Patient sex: M
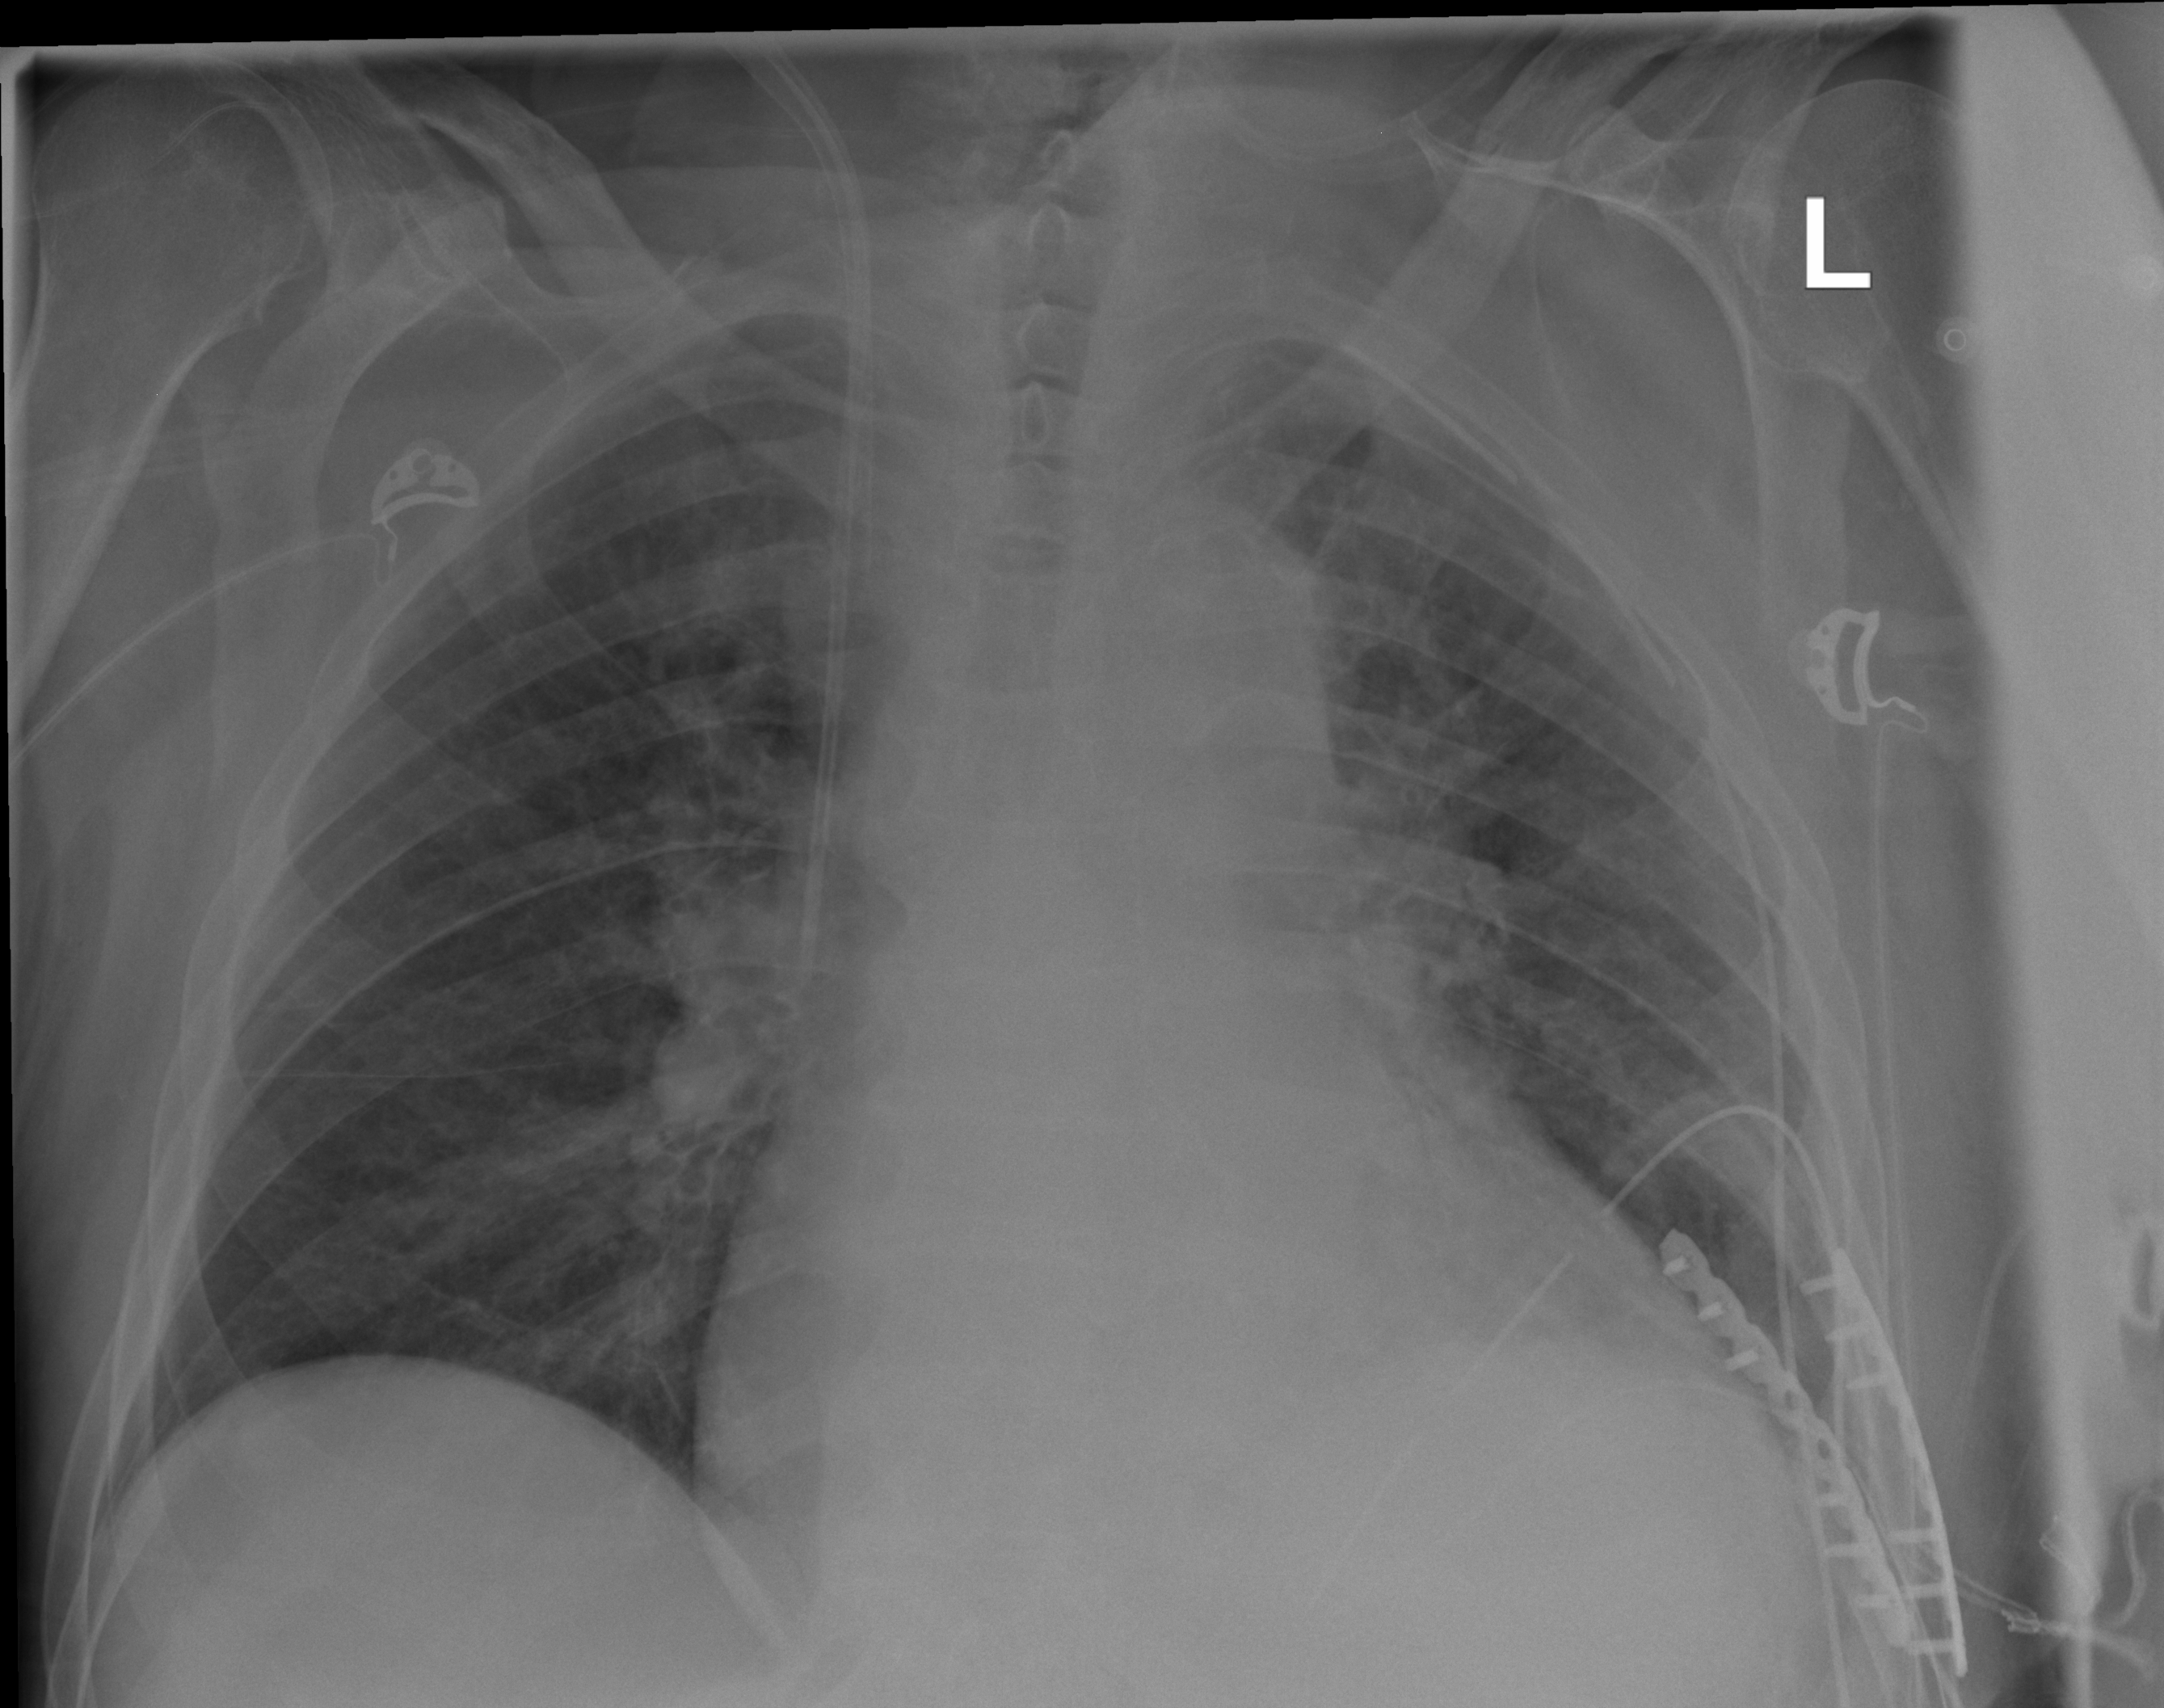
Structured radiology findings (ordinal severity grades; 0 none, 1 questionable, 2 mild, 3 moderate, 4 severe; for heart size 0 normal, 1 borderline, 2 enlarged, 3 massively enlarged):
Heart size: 2
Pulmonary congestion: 0
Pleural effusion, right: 0
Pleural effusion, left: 0
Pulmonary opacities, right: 0
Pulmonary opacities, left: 0
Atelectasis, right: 0
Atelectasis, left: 0